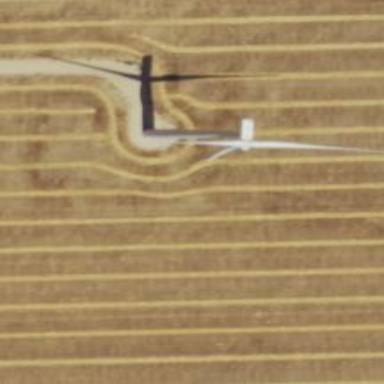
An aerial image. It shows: Wind generator using horizontal axis wind turbines.